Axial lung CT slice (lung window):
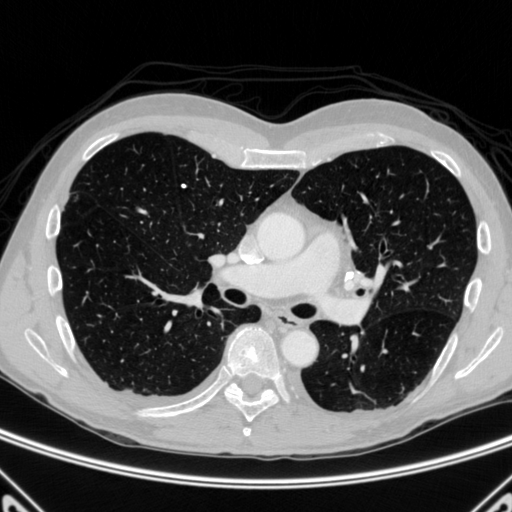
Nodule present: yes
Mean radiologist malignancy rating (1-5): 1